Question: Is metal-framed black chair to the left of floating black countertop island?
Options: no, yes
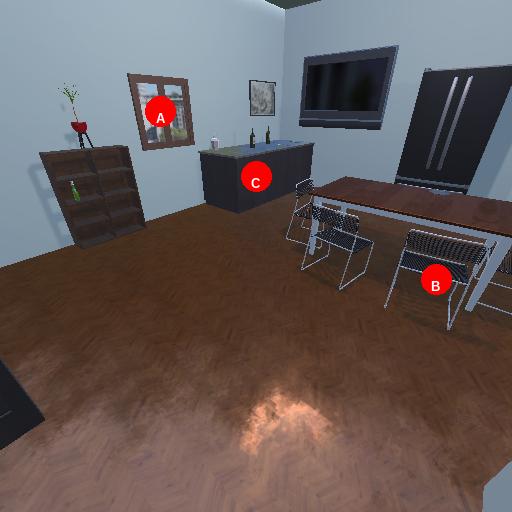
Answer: no